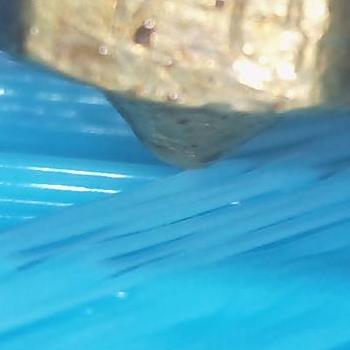
Flow rate: 62%